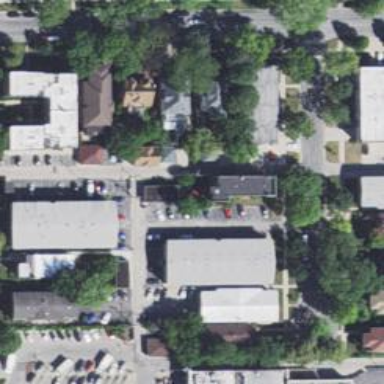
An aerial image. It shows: Alleyway designated as service road.